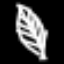
Label: leaf